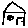
Label: house